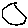
Label: circle